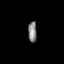
Tissue: lung
Cell type: Endothelial cells
Senescence score: 0.64
Nuclear area (px): 178
Mean DAPI intensity: 130.174